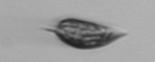
Label: Prorocentrum_triestinum